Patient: sex F, age 75
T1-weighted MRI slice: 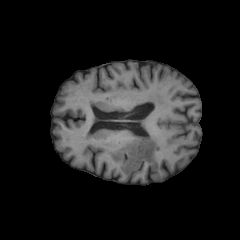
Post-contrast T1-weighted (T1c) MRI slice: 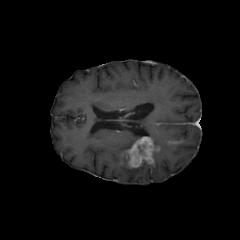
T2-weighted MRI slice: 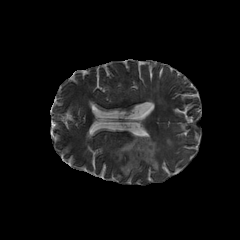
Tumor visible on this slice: yes
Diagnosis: Glioblastoma, IDH-wildtype
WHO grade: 4